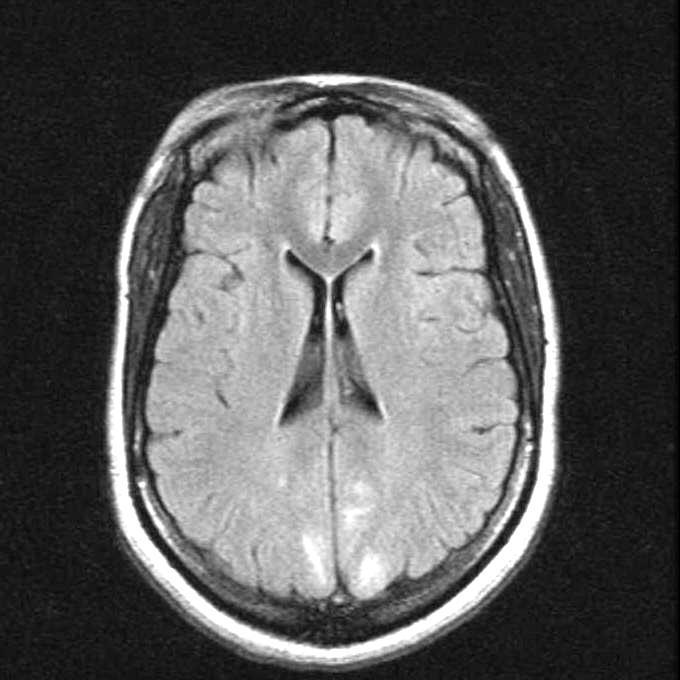
Label: notumor